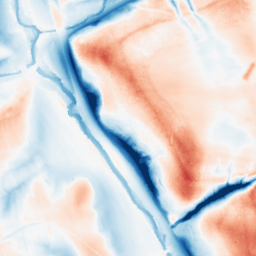
Category: classical
Decomposition family: gaussian_anisotropic
Decomposition parameters: sigma_x: 20
sigma_y: 10
Upsampling method: cubic_catmull_rom
Upsampling parameters: scale: 8
Upsampling scale: 8